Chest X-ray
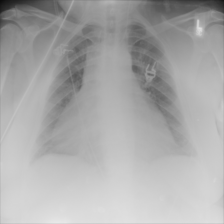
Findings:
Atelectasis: negative
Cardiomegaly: negative
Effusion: negative
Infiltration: negative
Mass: negative
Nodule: negative
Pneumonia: negative
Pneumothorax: negative
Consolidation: negative
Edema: negative
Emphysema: negative
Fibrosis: negative
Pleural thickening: negative
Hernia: negative